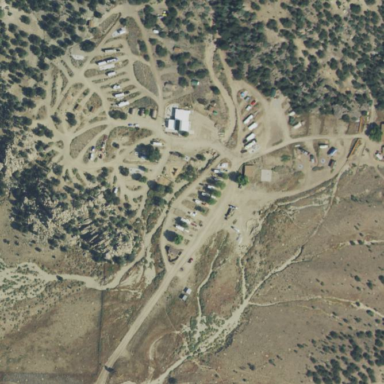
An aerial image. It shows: Caravan site with sanitary dump station available.